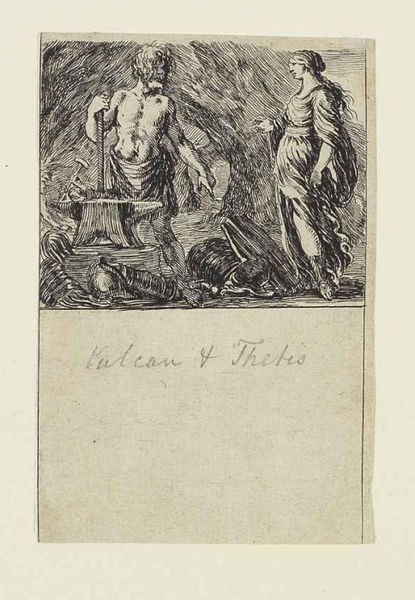
Titel: Jeu de la Mythologie - Vulcan et Thetis
Künstler: Stefano della Bella
Standort: Karlsruhe
Institution: Staatliche Kunsthalle Karlsruhe
Schlagwörter: dunkel, felsen, feuer, fuß, gewitter, gott, himmel, lendenschurz, mann, nackt, weiß, braun, brust, finger, frau, frisur, grau, haar, hintergrund, holz, kleid, reden, schwarz, skizze, tisch, zeichnung, blick, gespräch, bart, schnurrbart, arm, bibel, falten, henker, stehen, stein, porträt, kalt, gewand, haare, mantel, paar, blatt, höhle, locken, ofen, stock, holzschnitt, schrift, liebe, papier, zwei, stab, grafik, graphik, figuren, wehen, weib, draussen, muskeln, metall, faltenwurf, halbnackt, zeigen, oberkörper, striche, eisen, schild, tusche, panzer, hälfte, antike, buch, vulkan, barfuß, druck, druckgraphik, druckgrafik, schraffur, radierung, stich, titel, seite, schwarzweiß, schwert, waffen, waffe, beschriftung, bleistift, helm, treffen, entwurf, mythologie, göttin, rüstung, zuneigung, karte, helme, werkstatt, axt, hammer, holzfäller, antik, götter, hölle, muskel, thor, griechisch, mythos, sage, begegnung, griechenland, heilige, gottheit, kupferstich, lendenschurtz, bitte, klassik, herkules, scharfrichter, handschrift, römisch, legende, zeichung, zange, troja, wörter, nacke, schmied, schmiede, amboss, balla, aphrodite, schmieden, wallen, schmid, achill, ambos, vulcan, frauu, göttersage, 1900, 1800, volkan, bella, feue, thetis, hepheistos, vatcan, vulcan und thetis, thethis, vulcanus, girechische mythologie, vulkan und thetis, kleidhaar, 'stab, doppeachst, panmzer, hephaestu, +amboss, thetes